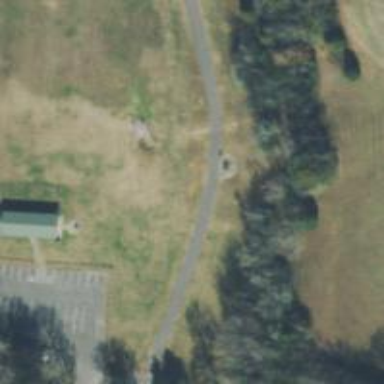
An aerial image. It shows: Disc golf tee.